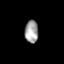
Tissue: prostate
Cell type: Fibroblasts
Senescence score: 0.6878
Nuclear area (px): 298
Mean DAPI intensity: 159.812